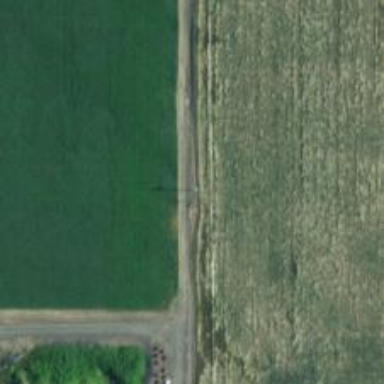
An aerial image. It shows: Power pole.